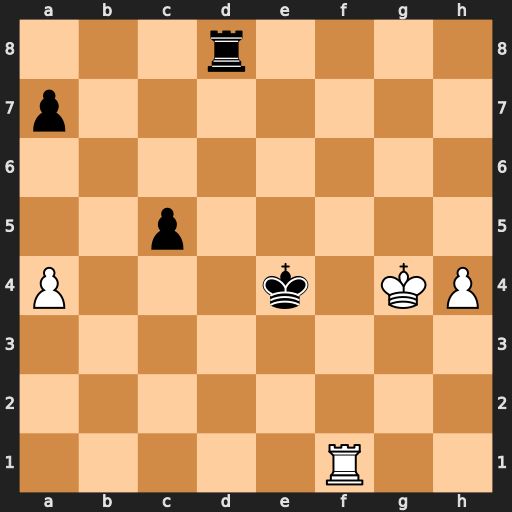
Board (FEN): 3r4/p7/8/2p5/P3k1KP/8/8/5R2
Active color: w
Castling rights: -
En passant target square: -
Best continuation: Re1+ Kd3 Rd1+ Kc2 Rxd8